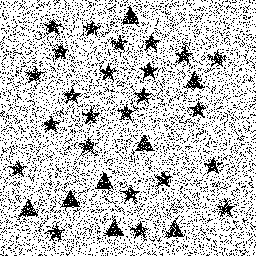
Squares: 0
Triangles: 8
Stars: 24
Total shapes: 32